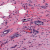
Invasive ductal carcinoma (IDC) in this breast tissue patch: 1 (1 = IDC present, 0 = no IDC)